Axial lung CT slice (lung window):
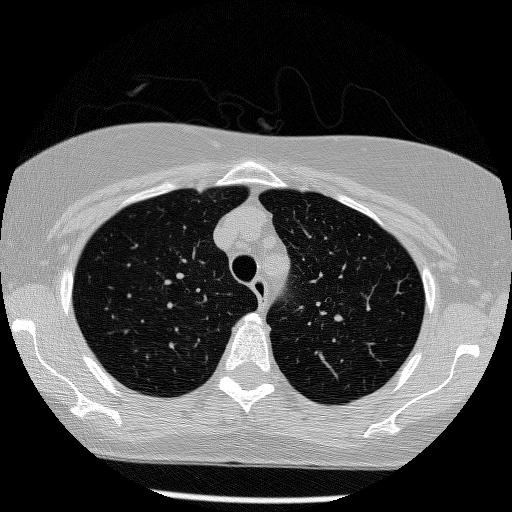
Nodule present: no